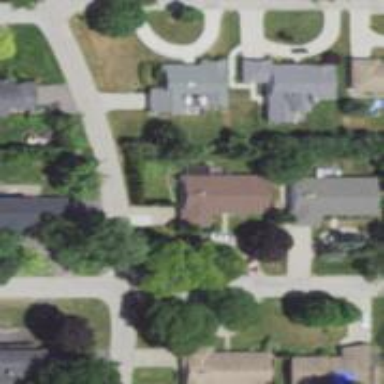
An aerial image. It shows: Driveway.